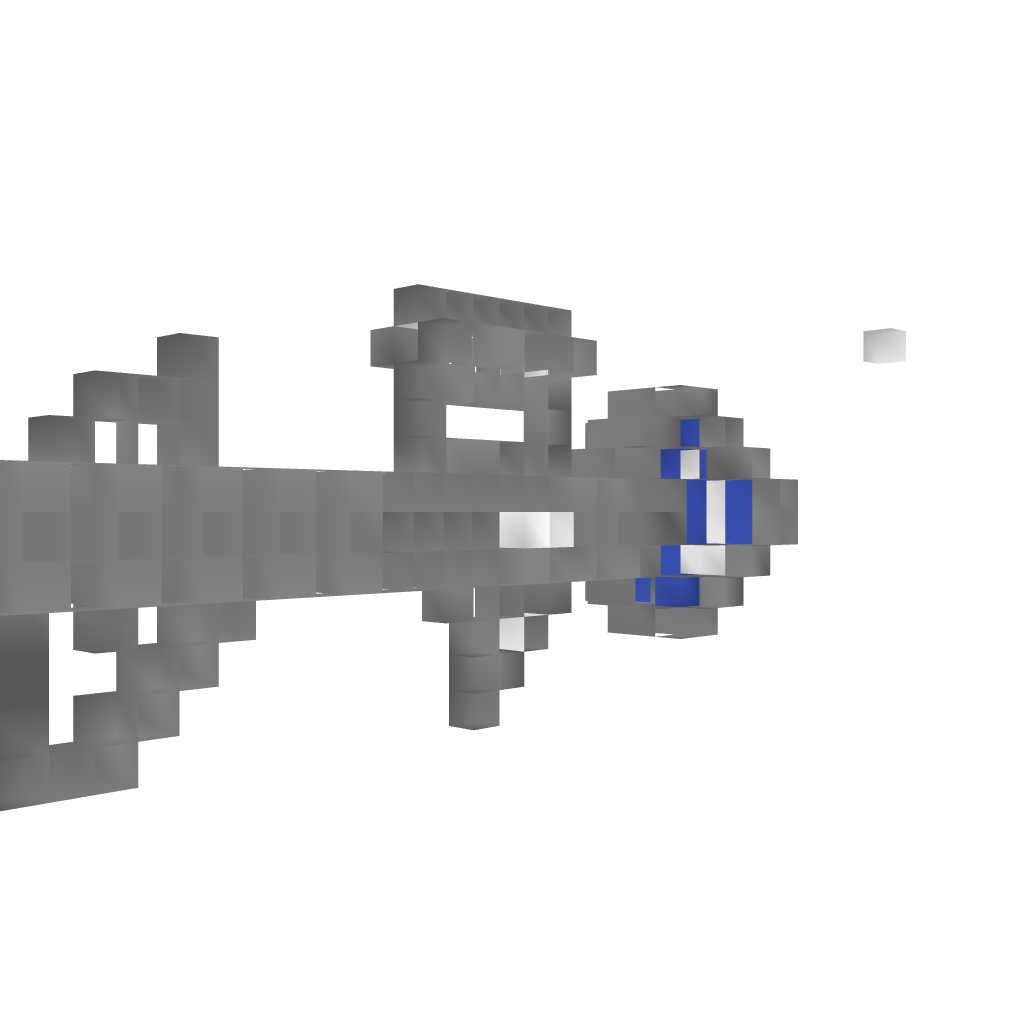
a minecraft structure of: Thunder Gun good quality